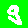
Digit: 9